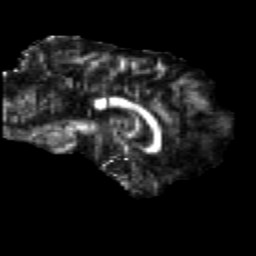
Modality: FA
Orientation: sagittal
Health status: healthy
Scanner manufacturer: siemens
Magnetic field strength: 3 T
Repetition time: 12 s
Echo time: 0.092 s